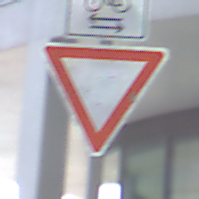
Verkehrszeichen: VorfahrtGewaehren
Zusatzzeichen oben: RichtungsangabeDurchPfeile9
Umgebung: Outdoor, Urban
Tageszeit: MorningAfternoon
Wetter: PartlyCloudy
Licht: Natural
Jahreszeit: NotSpecified
Kontrast: HighContrast